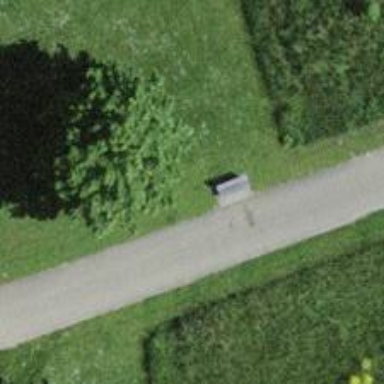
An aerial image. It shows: Bench.